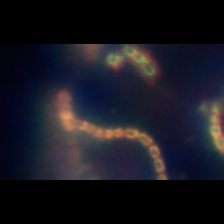
Taxon: Chaetoceros
Group: Diatoms